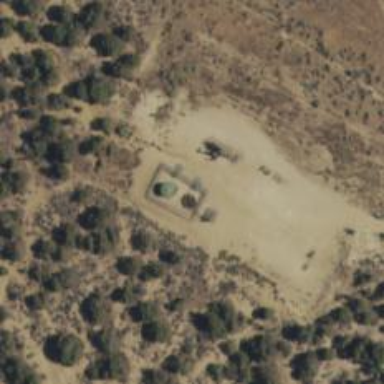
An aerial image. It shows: Storage tank that is man-made.